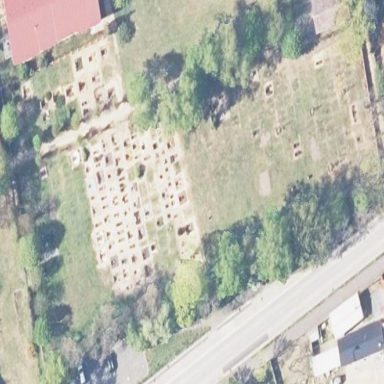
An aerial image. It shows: Grave yard.